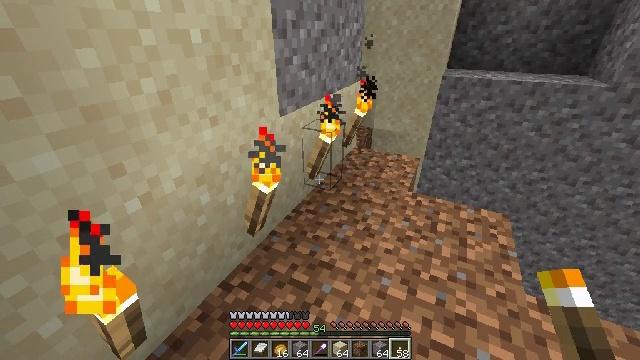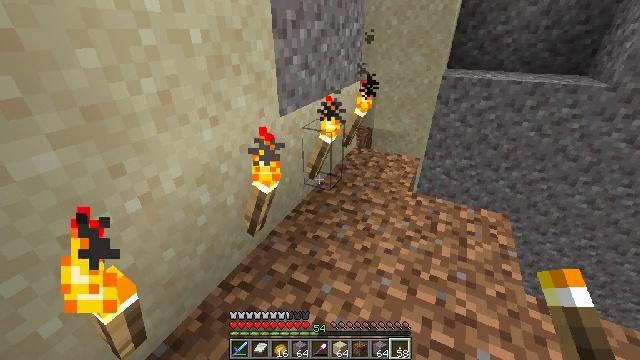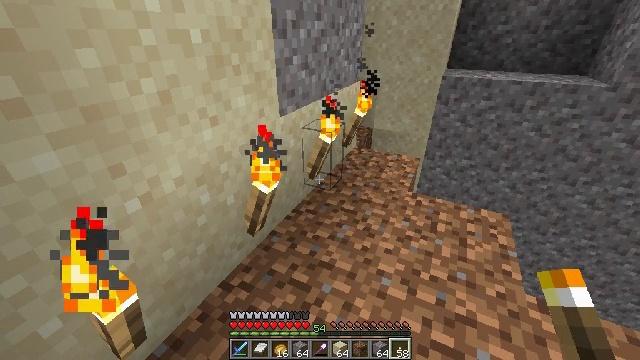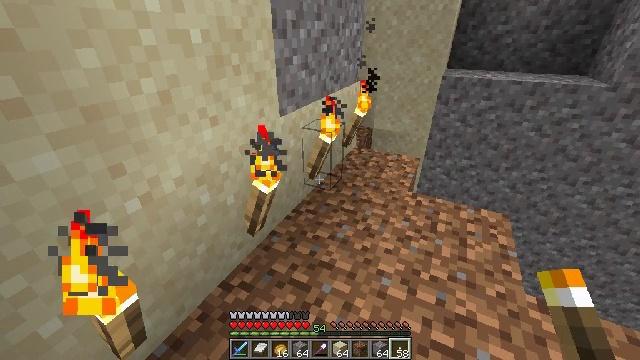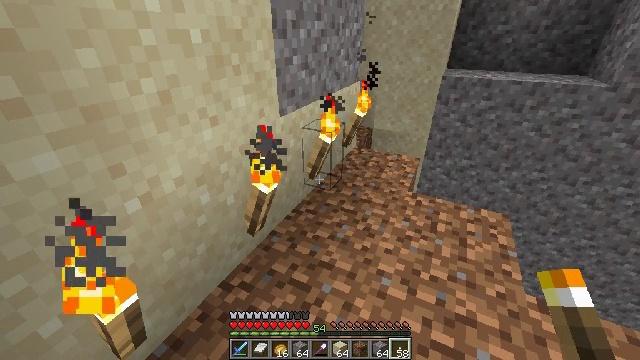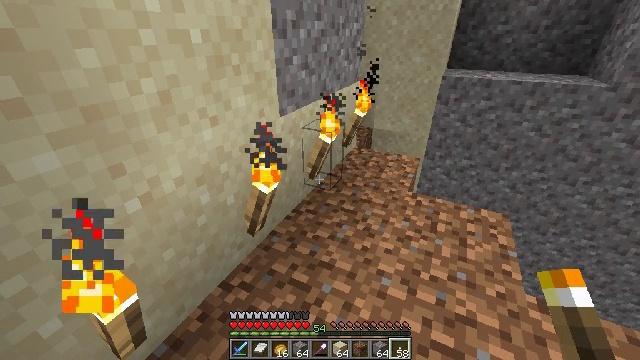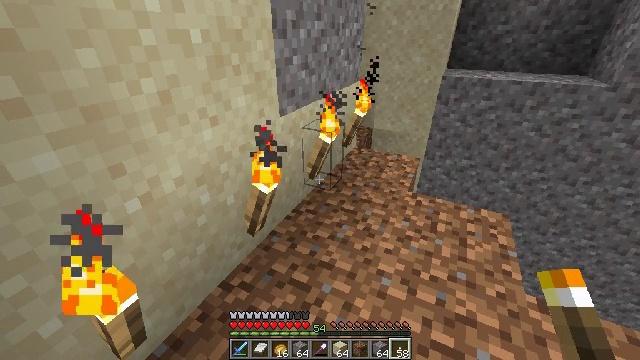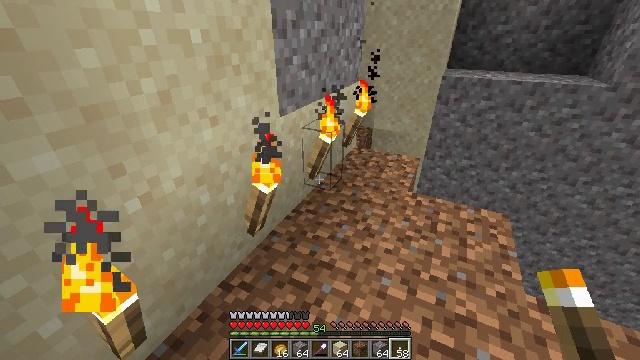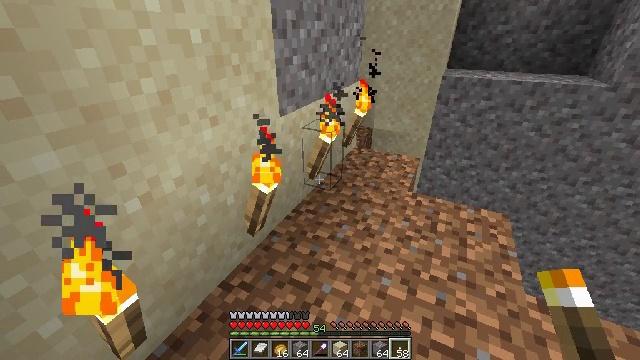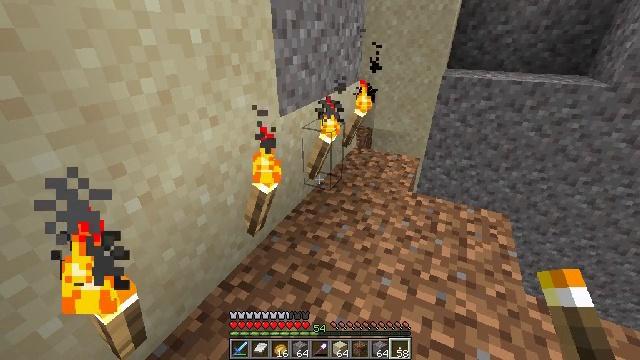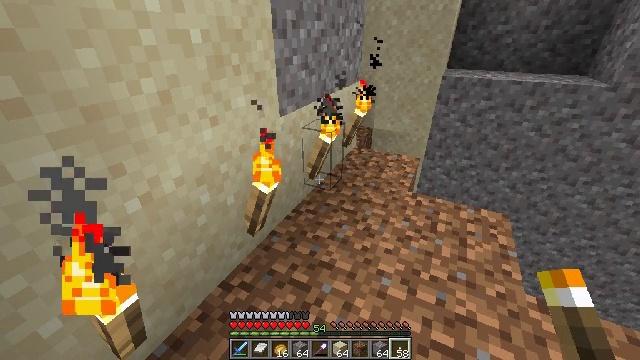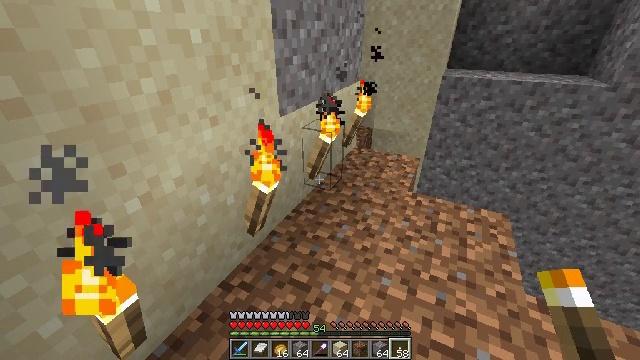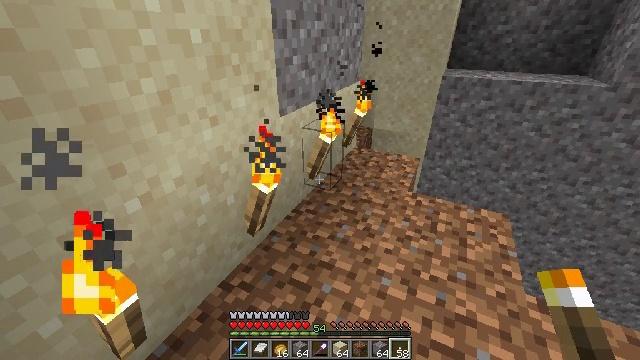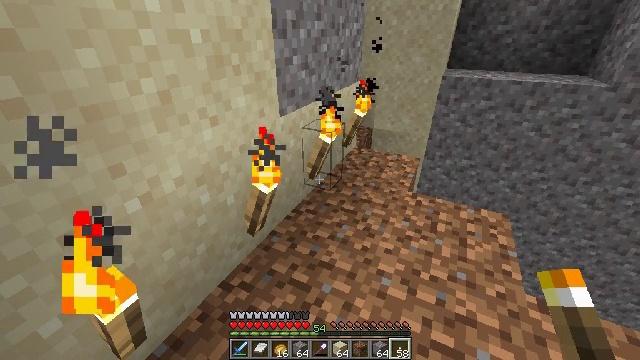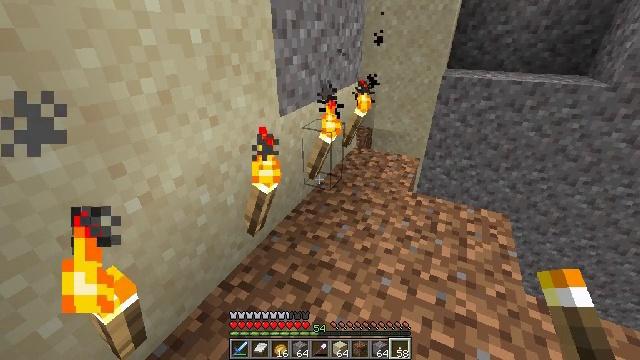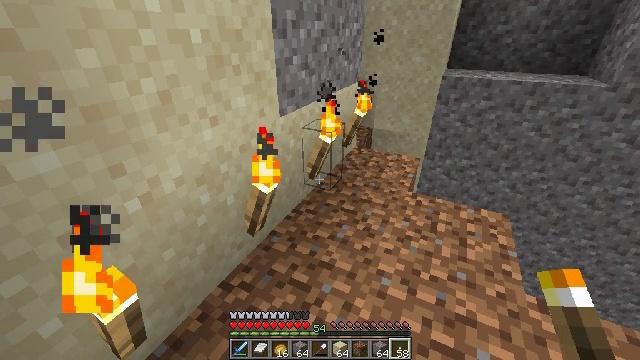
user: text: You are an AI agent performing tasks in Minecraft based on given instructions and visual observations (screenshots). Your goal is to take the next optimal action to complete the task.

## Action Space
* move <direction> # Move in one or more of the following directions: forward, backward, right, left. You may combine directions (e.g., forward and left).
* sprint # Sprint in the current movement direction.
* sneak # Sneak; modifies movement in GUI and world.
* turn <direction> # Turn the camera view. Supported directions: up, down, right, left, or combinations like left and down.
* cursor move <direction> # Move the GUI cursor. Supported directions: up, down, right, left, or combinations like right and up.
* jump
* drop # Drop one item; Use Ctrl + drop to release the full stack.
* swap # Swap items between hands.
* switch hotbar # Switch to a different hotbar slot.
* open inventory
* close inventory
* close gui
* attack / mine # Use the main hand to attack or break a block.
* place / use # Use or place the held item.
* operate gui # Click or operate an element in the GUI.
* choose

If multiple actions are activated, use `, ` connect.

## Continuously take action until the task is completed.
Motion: motion action
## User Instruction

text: Collect sand to make glass.
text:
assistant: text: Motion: no_op
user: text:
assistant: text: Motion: no_op
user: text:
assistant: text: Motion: no_op
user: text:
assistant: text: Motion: no_op
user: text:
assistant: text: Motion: no_op
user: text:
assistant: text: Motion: no_op
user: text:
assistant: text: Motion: no_op
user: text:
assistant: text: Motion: no_op
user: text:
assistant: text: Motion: no_op
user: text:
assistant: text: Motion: no_op
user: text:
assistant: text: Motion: no_op
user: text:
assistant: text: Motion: no_op
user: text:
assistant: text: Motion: no_op
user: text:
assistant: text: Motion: no_op
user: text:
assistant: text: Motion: no_op
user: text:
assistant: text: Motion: no_op
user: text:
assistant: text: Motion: no_op
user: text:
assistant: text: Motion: no_op
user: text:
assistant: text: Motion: no_op
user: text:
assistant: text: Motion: no_op
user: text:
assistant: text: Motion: no_op
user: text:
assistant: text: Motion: no_op
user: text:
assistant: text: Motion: no_op
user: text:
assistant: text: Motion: no_op
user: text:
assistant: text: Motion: no_op
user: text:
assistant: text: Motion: no_op
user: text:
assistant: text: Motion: no_op
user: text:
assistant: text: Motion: no_op
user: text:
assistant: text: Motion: no_op
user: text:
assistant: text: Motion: no_op